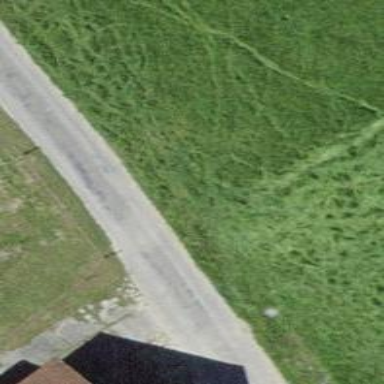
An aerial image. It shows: Unclassified road with paved surface.